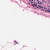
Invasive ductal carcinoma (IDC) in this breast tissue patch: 0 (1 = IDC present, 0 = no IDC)